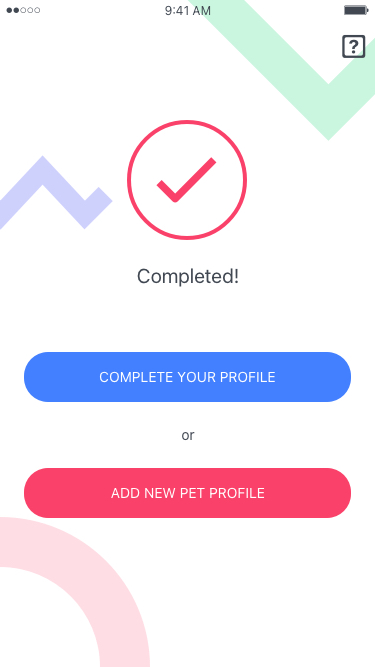
Text in this UI design:
Welcome to Pet Lover!